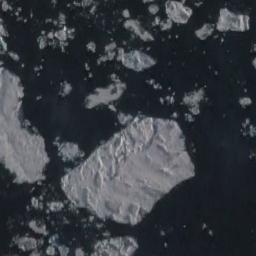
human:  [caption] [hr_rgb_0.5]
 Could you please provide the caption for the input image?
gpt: A large piece of sea ice and a lot of small pieces of sea ice float in the deep blue sea .

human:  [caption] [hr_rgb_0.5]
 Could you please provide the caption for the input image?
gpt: There is a big ice and many small ice on the deep blue sea .

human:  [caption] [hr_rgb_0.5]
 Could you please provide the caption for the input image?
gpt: The sea ice in the middle is larger .

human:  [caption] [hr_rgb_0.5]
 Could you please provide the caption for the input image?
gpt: A large piece of ice and many small pieces of ice around it are scattered on the deep blue sea .

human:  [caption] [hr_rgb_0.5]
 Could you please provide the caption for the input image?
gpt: There are many pieces of sea ice .